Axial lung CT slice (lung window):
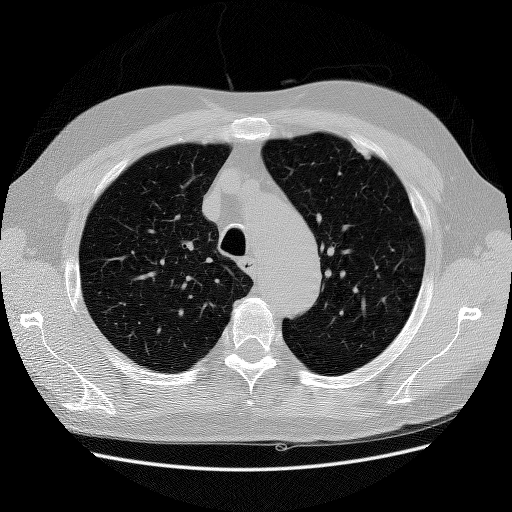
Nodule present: no